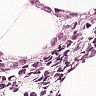
Metastatic tissue present: yes